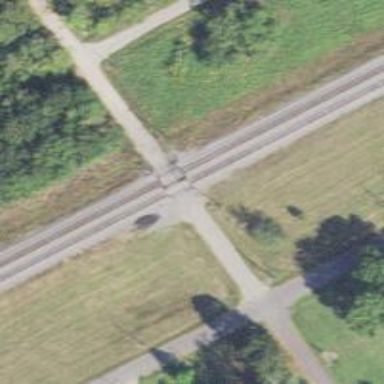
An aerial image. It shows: Railway level crossing.